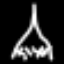
Label: The Eiffel Tower